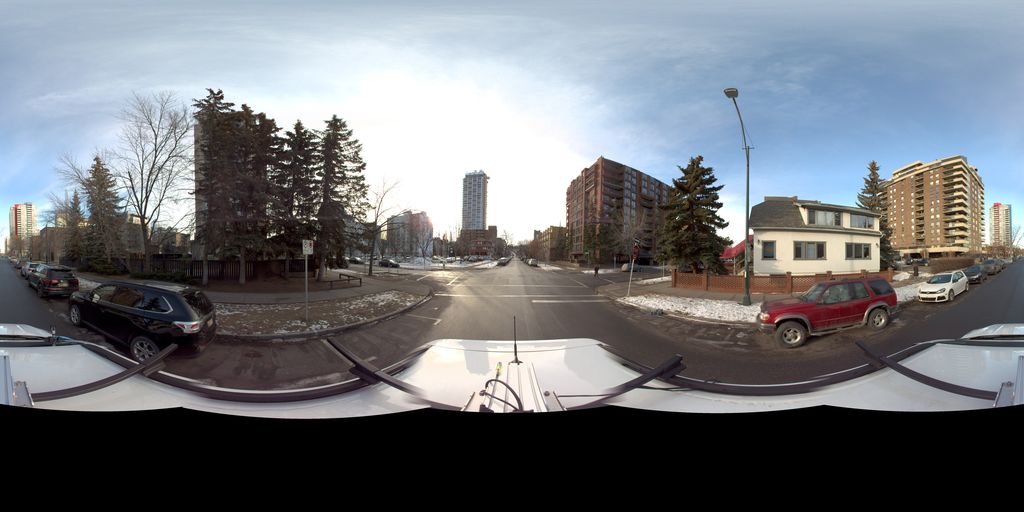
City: calgary